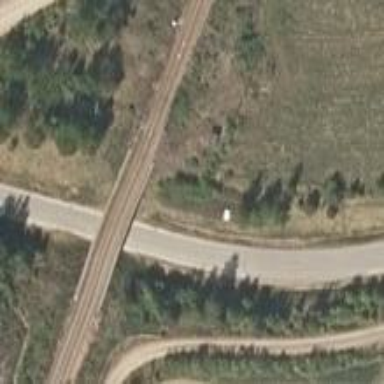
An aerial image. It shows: Bridge carrying continuous electrified railway tracks with contact line.